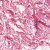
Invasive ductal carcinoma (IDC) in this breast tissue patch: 0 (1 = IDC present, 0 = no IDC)